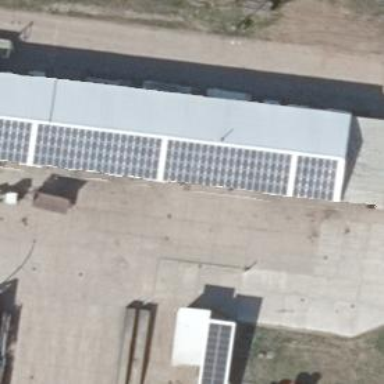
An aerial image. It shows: Small solar photovoltaic panel used as generator to produce electricity.